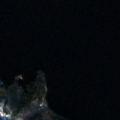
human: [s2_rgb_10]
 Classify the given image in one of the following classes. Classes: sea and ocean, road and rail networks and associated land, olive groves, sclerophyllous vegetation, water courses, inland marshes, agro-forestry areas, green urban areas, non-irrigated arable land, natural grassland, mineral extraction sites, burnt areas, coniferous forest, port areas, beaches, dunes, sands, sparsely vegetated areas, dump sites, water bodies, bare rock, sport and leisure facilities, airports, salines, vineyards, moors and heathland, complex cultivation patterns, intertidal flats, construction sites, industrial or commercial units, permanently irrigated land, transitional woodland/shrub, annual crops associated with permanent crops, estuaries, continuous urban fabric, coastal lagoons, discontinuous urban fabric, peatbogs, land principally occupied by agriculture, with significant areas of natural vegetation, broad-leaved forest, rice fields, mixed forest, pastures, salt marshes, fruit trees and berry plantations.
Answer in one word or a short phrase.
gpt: coniferous forest, mixed forest, water bodies